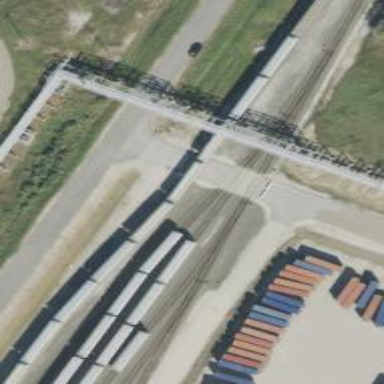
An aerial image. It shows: Railway spur service.